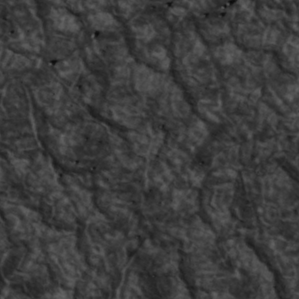
Label: non_frost